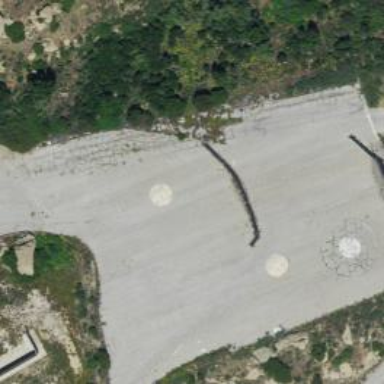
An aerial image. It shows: Image of helipad at airport.